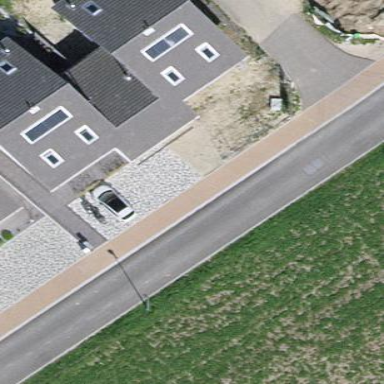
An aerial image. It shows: Street side parking area.